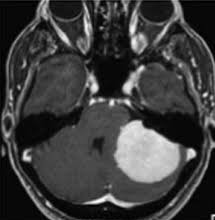
Label: meningioma